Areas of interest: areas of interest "Memorial Hall"
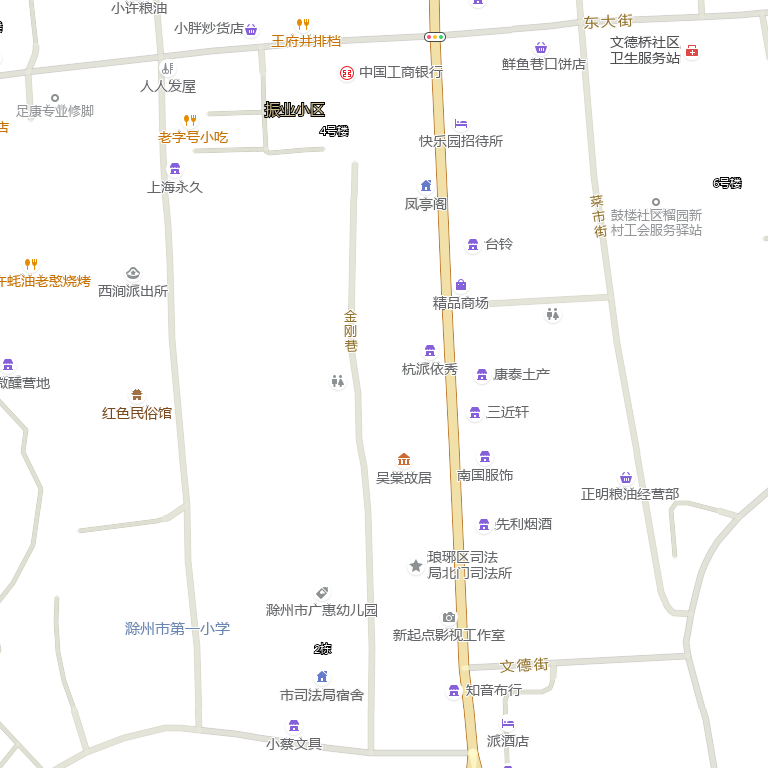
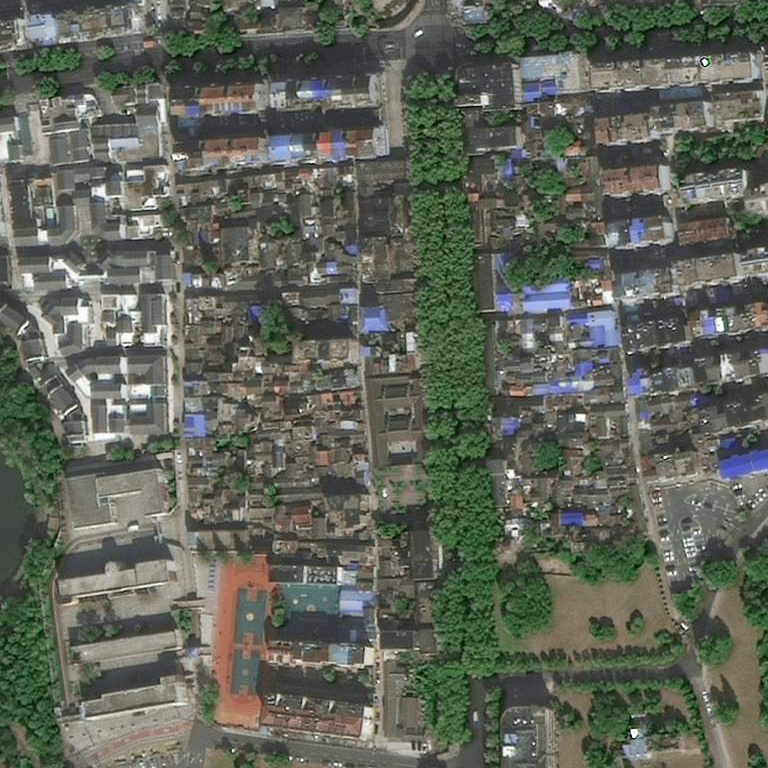